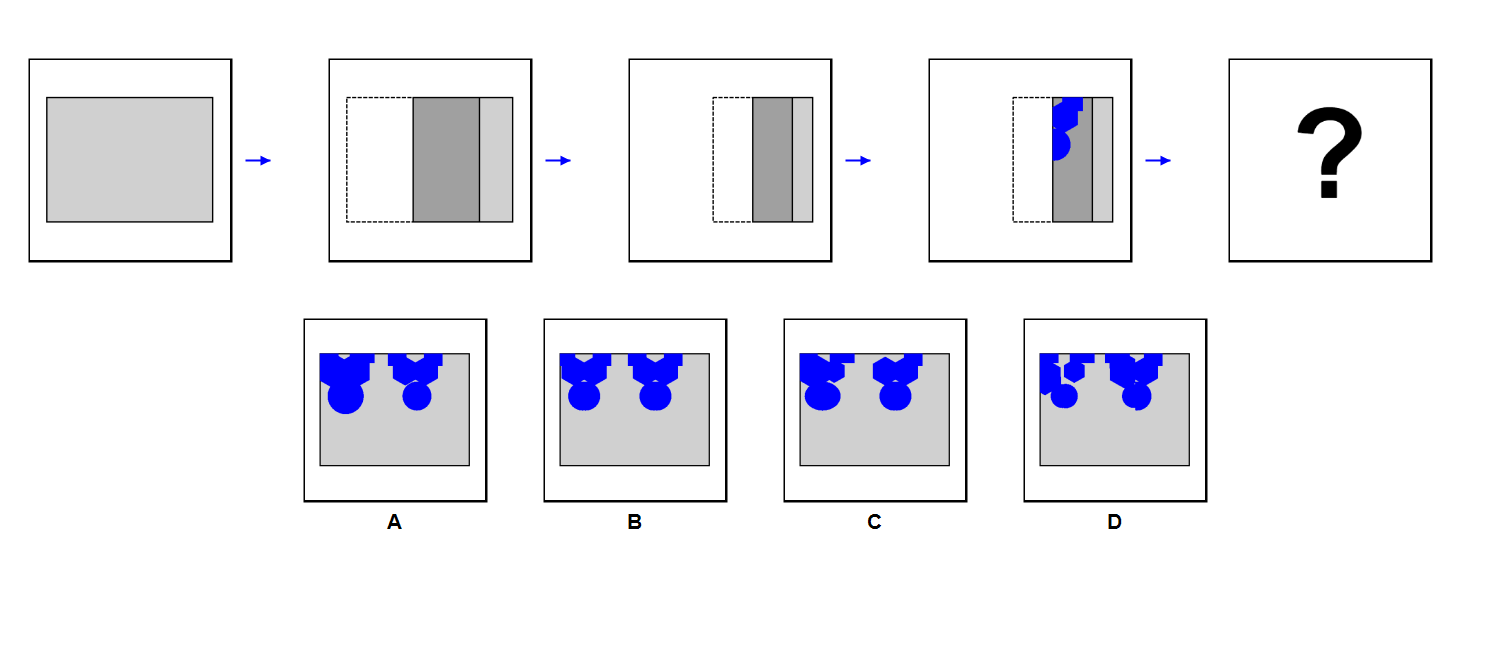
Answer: B